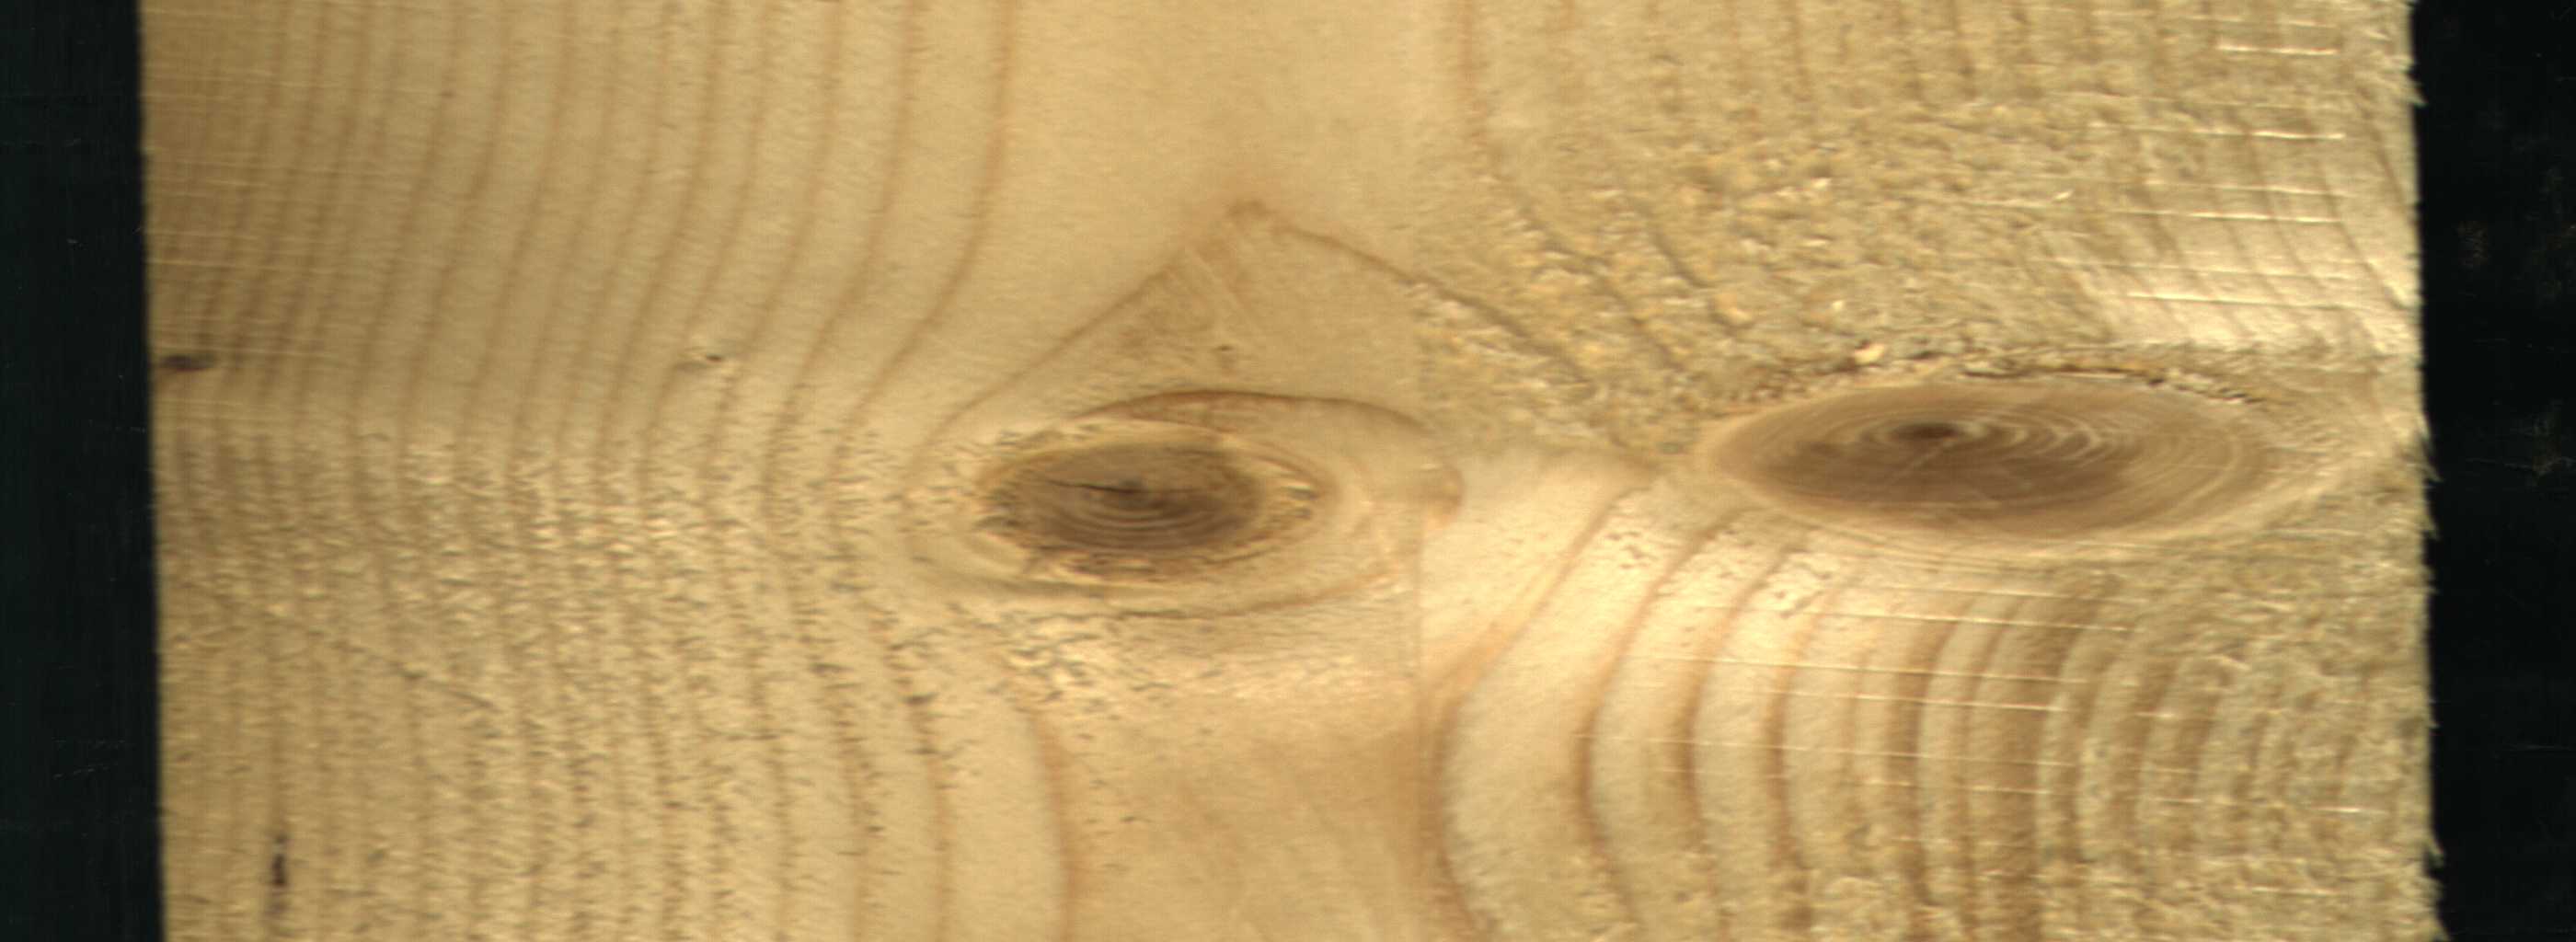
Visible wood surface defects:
Live_Knot
Live_Knot
Live_Knot